Field crop: maize
Growth stage: 2
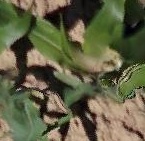
Species: maize